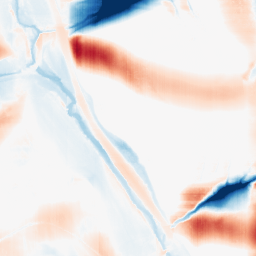
Category: morphological
Decomposition family: morphological_square
Decomposition parameters: operation: average
size: 50
Upsampling method: sinc_blackman
Upsampling parameters: scale: 4
kernel_size: 16
Upsampling scale: 4